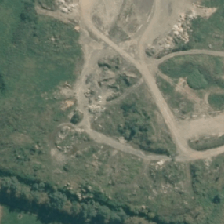
Land cover: low_producing_grassland